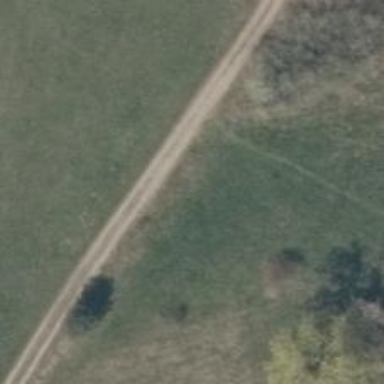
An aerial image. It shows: Track on the ground with grade3 tracktype.